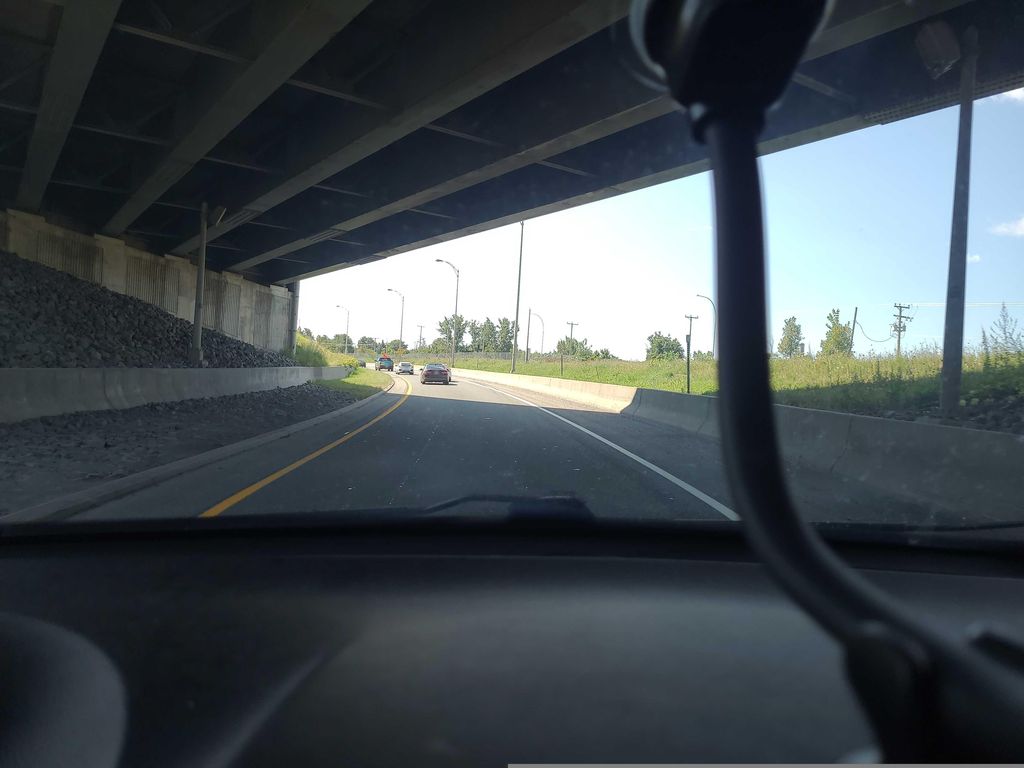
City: montreal